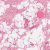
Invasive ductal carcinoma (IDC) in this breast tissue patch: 0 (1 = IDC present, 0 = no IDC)